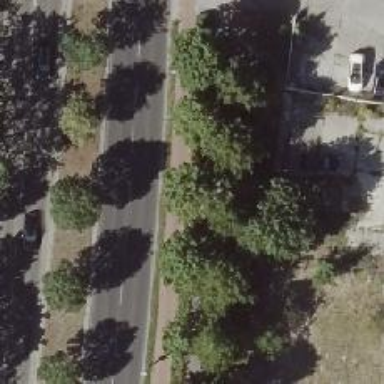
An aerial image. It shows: Avenue lined with deciduous broadleaved trees.